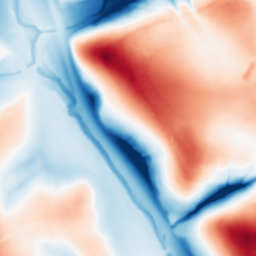
Category: multiscale
Decomposition family: dog_multiscale
Decomposition parameters: sigma_ratio: 2
n_scales: 5
base_sigma: 1
Upsampling method: bicubic_3x
Upsampling parameters: scale: 3
Upsampling scale: 3